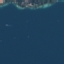
Land use / land cover: SeaLake